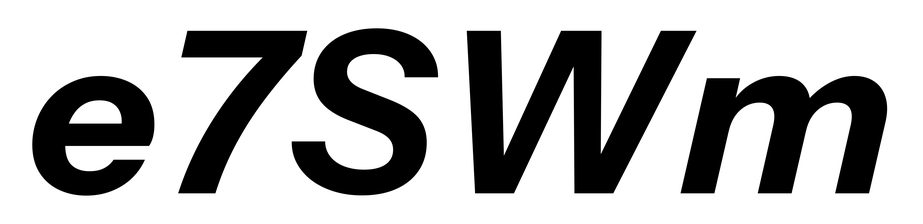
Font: InstrumentSans-Italic_Bold_Italic